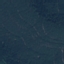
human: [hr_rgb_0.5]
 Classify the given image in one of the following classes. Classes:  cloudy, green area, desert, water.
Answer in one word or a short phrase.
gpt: green area